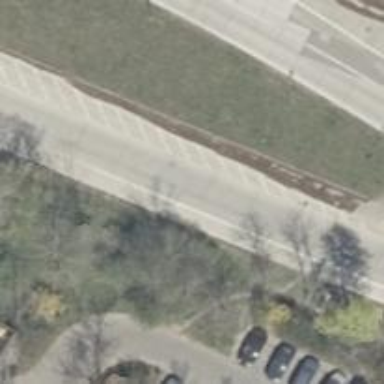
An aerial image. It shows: Secondary road with concrete surface.